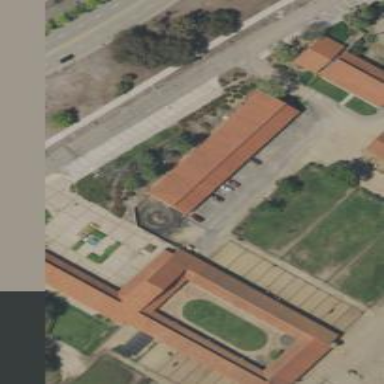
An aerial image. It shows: School building.